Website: walmart
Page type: cart
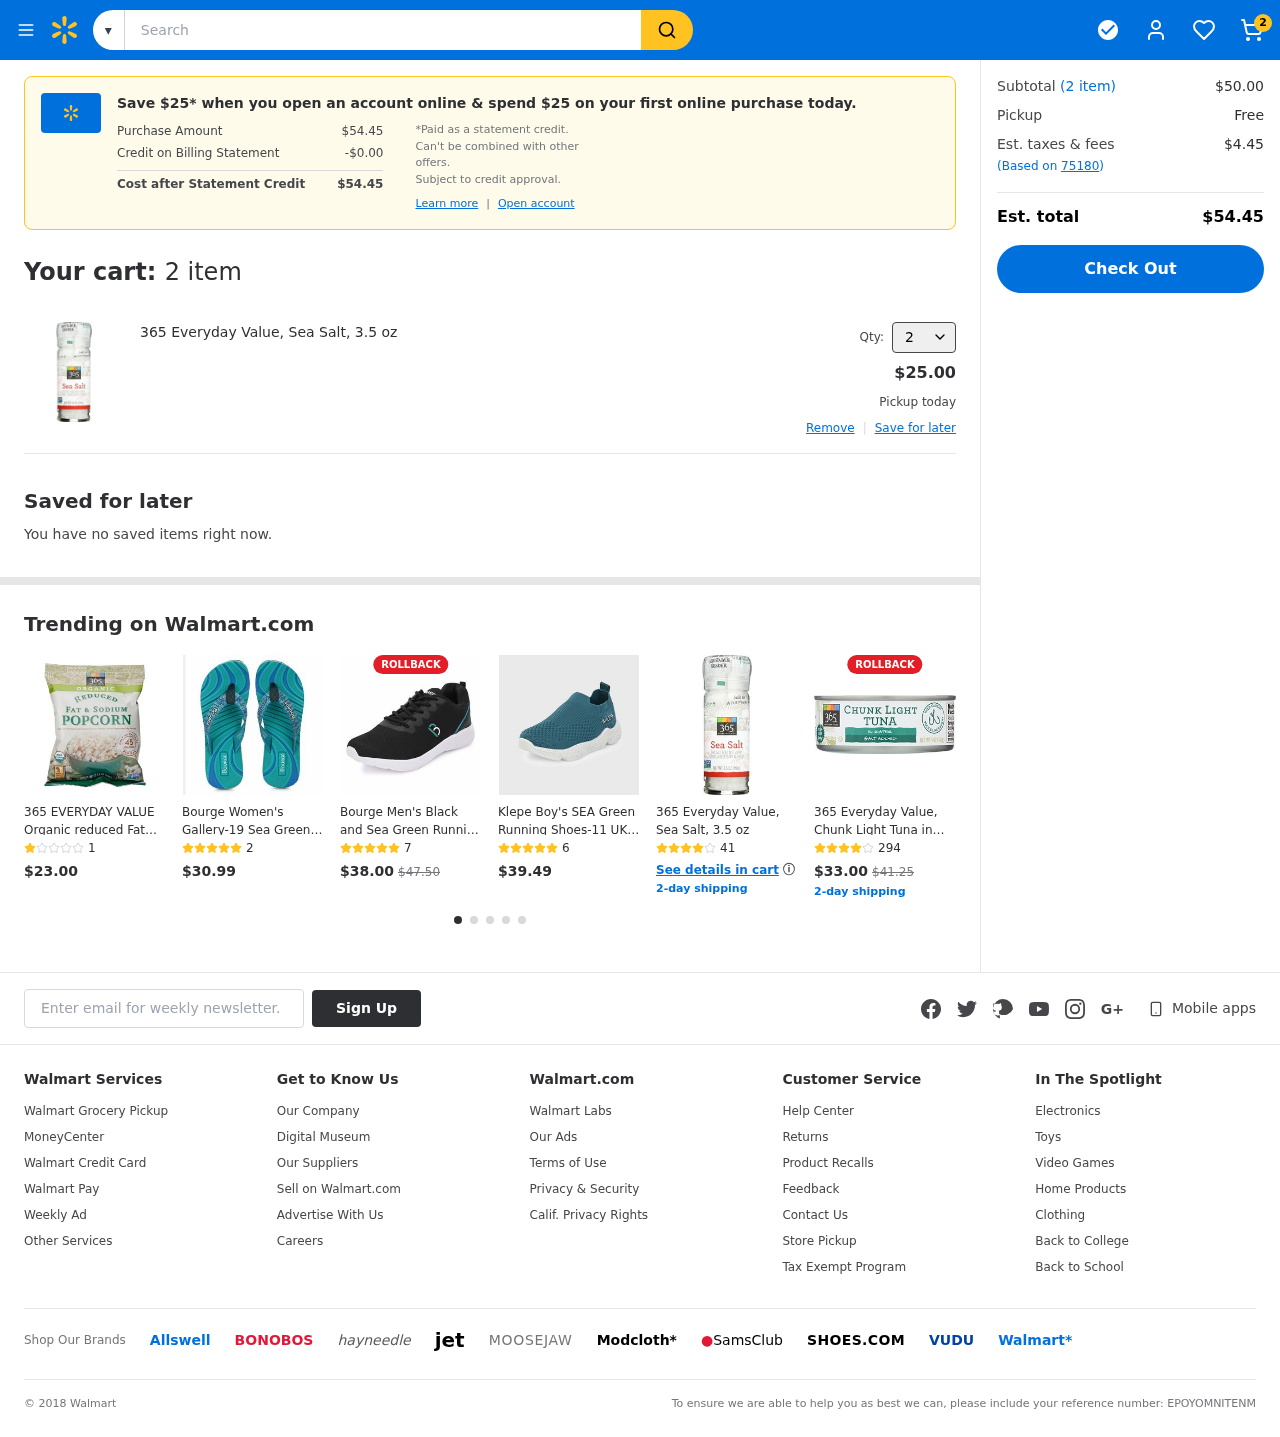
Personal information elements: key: PII_EMAIL
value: katherinematthews@gmail.com
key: PII_POSTCODE
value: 75180
Product elements: key: PRODUCT1_NAME
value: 365 Everyday Value, Sea Salt, 3.5 oz
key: PRODUCT1_PRICE
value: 25
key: PRODUCT1_QUANTITY
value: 2
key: PRODUCT2_NAME
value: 365 EVERYDAY VALUE Organic reduced Fat Low Salt Popcorn, 0.35 OZ
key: PRODUCT2_NUM_RATINGS
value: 1
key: PRODUCT2_PRICE
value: $23.00
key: PRODUCT3_NAME
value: Bourge Women's Gallery-19 Sea Green and Navy Flip Flops-4 UK (36 EU) (5 US) (Gallery-19-04)
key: PRODUCT3_NUM_RATINGS
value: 2
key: PRODUCT3_PRICE
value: $30.99
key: PRODUCT4_NAME
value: Bourge Men's Black and Sea Green Running Shoes-7 UK (41 EU) (8 US) (Loire-279)
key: PRODUCT4_NUM_RATINGS
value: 7
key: PRODUCT4_PRICE
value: $38.00
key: PRODUCT4_ORIGINAL_PRICE
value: $47.50
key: PRODUCT5_NAME
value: Klepe Boy's SEA Green Running Shoes-11 UK (30 EU) (12 Kids US) (KD/KPK-01/GRN)
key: PRODUCT5_NUM_RATINGS
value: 6
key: PRODUCT5_PRICE
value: $39.49
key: PRODUCT6_NAME
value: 365 Everyday Value, Sea Salt, 3.5 oz
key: PRODUCT6_NUM_RATINGS
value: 41
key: PRODUCT7_NAME
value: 365 Everyday Value, Chunk Light Tuna in Water, Salt Added, 5 oz
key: PRODUCT7_NUM_RATINGS
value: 294
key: PRODUCT7_PRICE
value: $33.00
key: PRODUCT7_ORIGINAL_PRICE
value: $41.25
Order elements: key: ORDER_NUM_ITEMS
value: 2
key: ORDER_TOTAL
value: $54.45
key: ORDER_NUM_ITEMS
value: (2 item)
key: ORDER_NUM_ITEMS
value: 2 item
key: ORDER_SUBTOTAL
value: $50.00
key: ORDER_TAX
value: $4.45
Search elements: key: HEADER_SEARCH
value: Search